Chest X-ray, AP view. Patient: 47 years old, sex M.
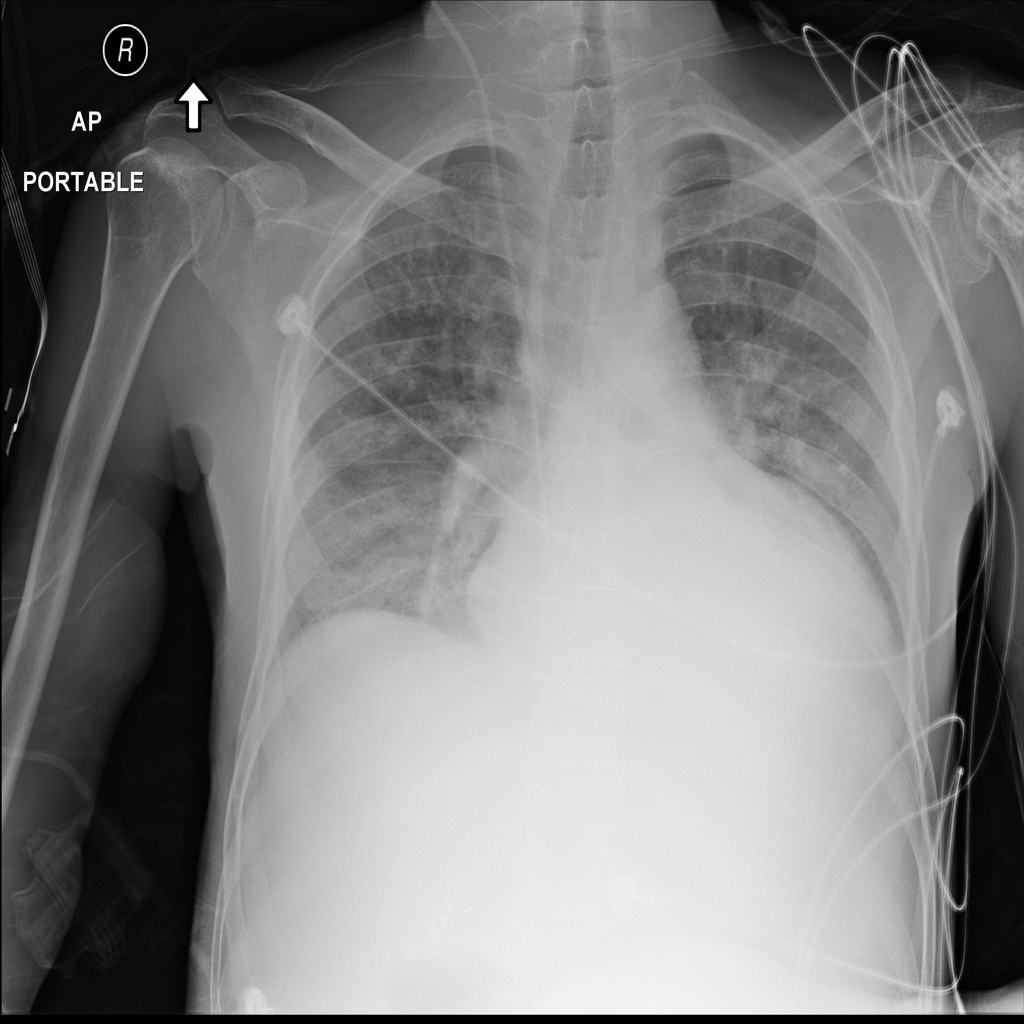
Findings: Edema